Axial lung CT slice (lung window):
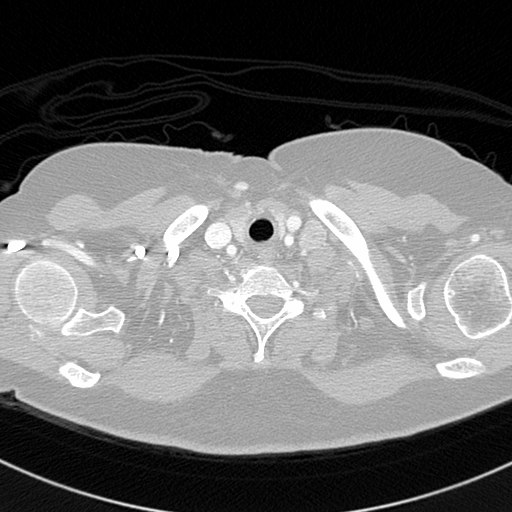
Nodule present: no